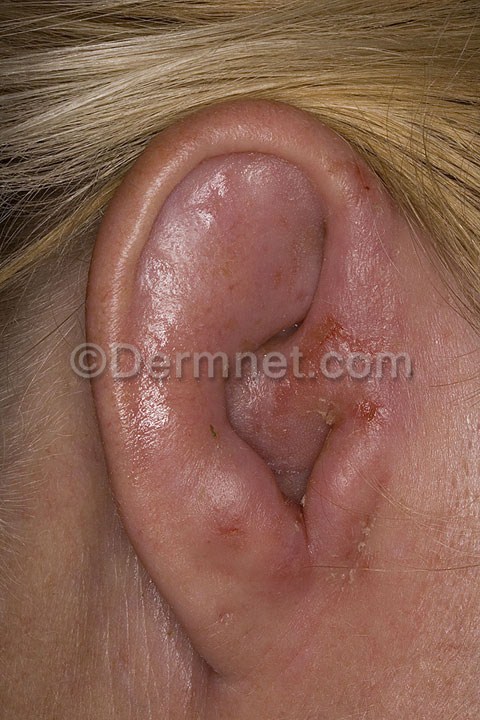
Disease: Cellulitis Impetigo and other Bacterial Infections